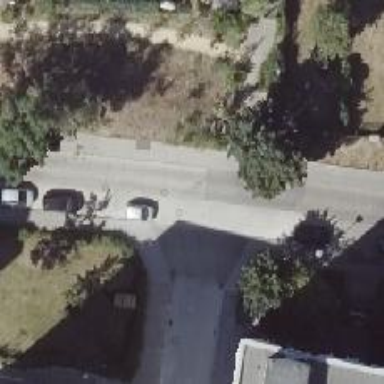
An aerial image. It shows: Footway with concrete surface.